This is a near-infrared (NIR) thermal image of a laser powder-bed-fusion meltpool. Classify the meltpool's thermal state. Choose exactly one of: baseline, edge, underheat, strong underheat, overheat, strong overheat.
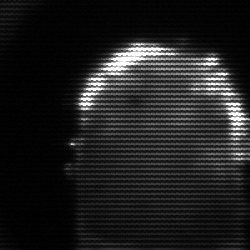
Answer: baseline